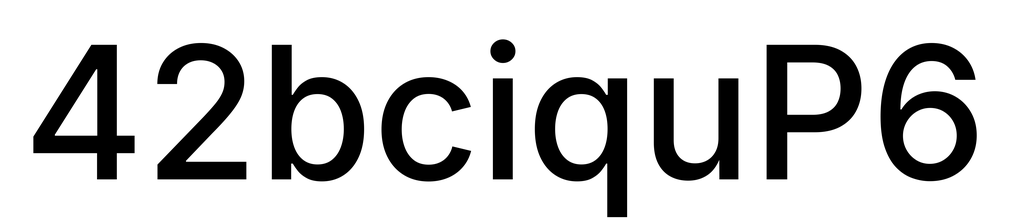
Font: Inter_Medium